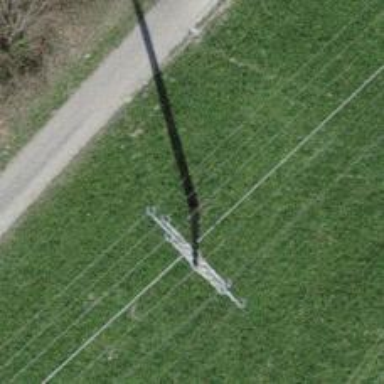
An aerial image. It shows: Power tower.